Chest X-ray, AP view. Patient: 72 years old, sex M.
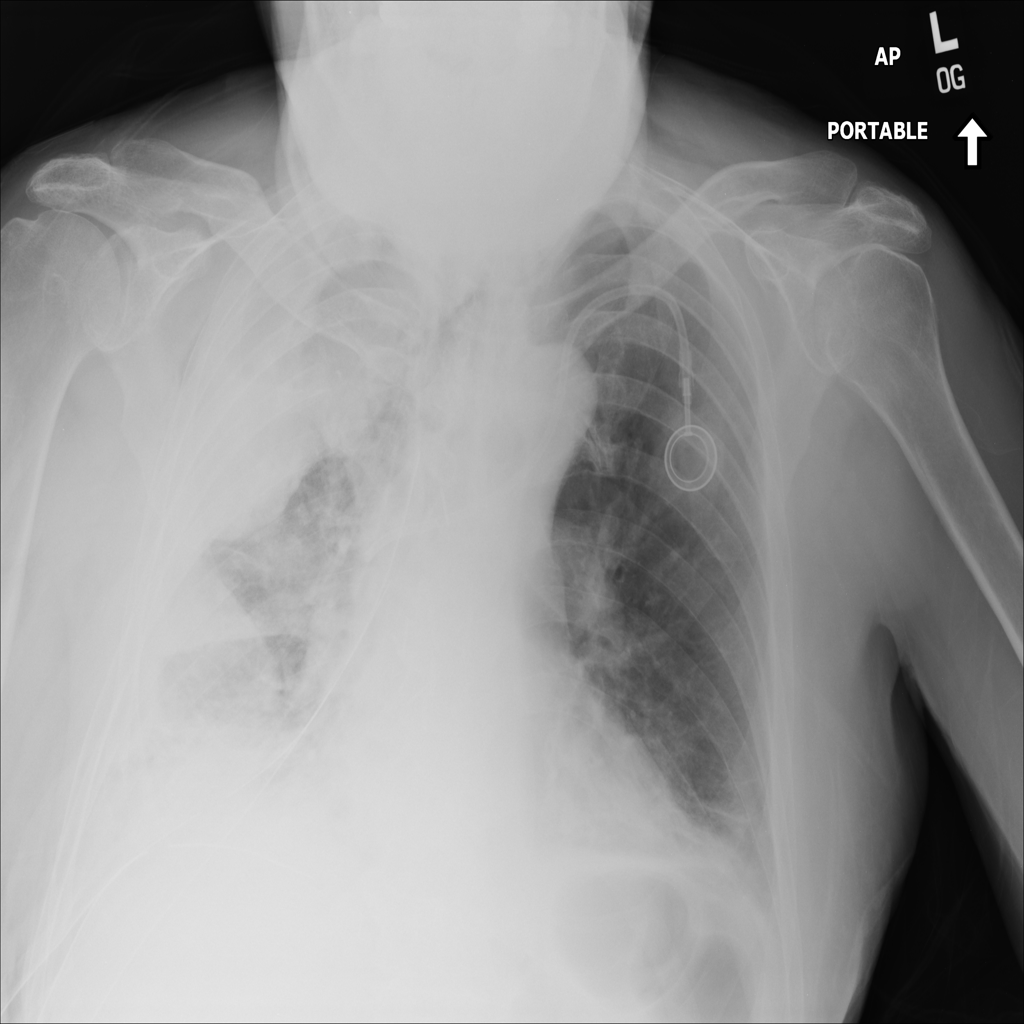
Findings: Atelectasis